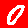
Digit: 0